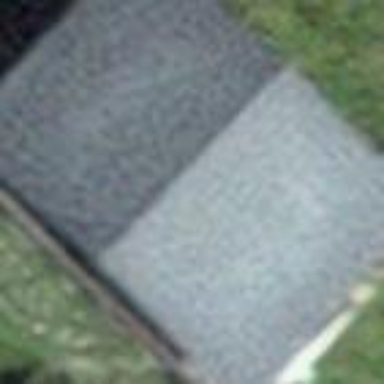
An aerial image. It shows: Part of building.